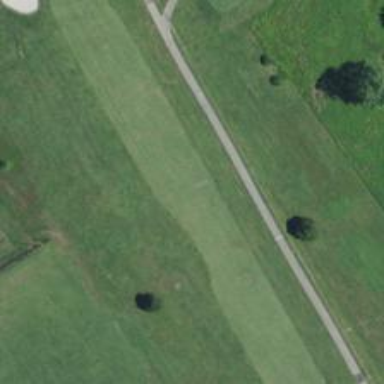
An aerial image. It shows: Golf hole.